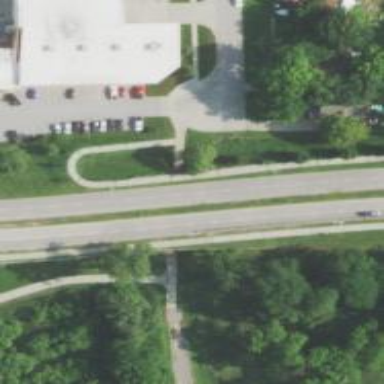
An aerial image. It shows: Cycleway.